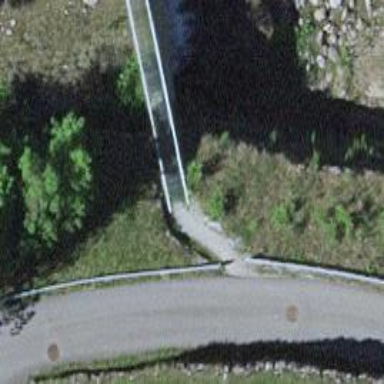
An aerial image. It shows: Metal-surfaced path bridge.